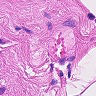
Metastatic tissue present: no